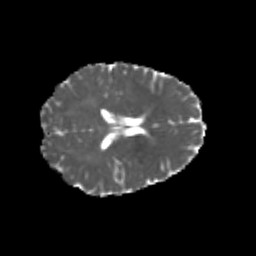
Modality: MD
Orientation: axial
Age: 23
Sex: female
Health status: healthy
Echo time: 0.074 s